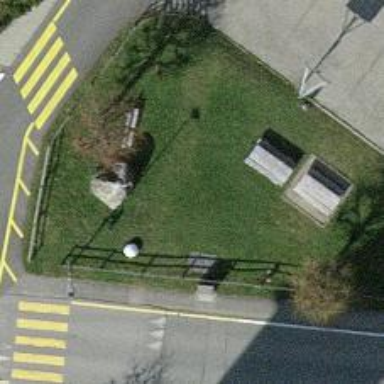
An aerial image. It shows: Picnic table located in leisure land area.